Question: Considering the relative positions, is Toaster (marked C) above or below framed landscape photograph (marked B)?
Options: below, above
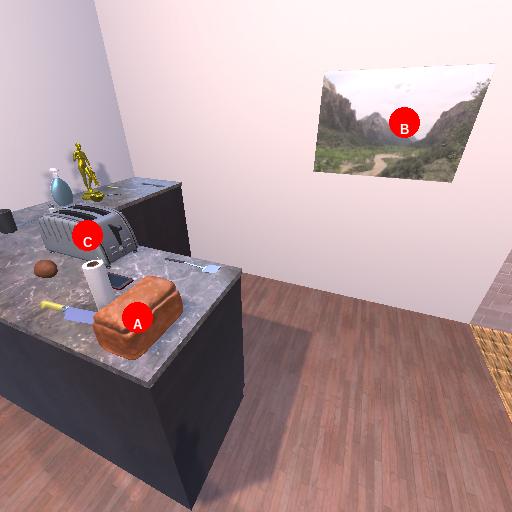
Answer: below